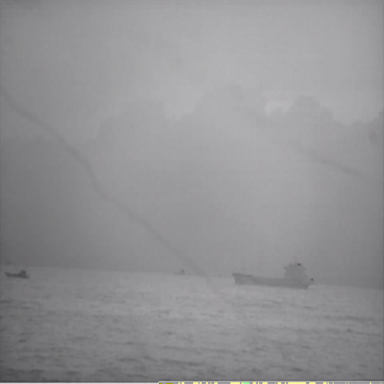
There are two objects shown in the infrared image, including a liner, and a bulk_carrier.